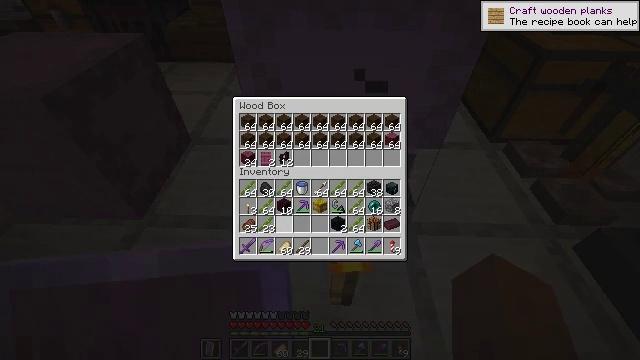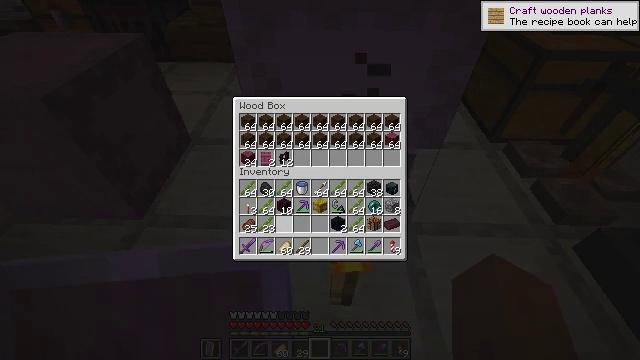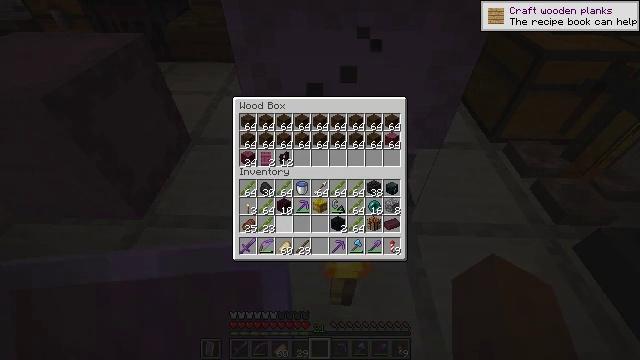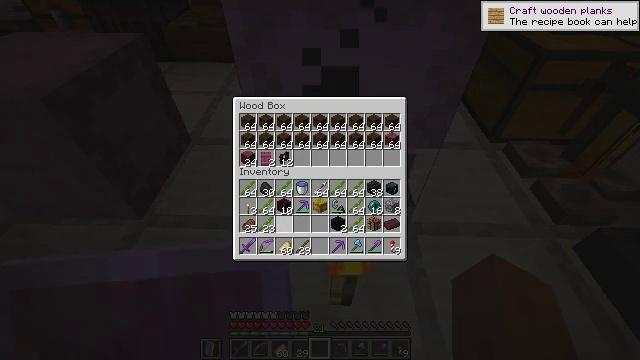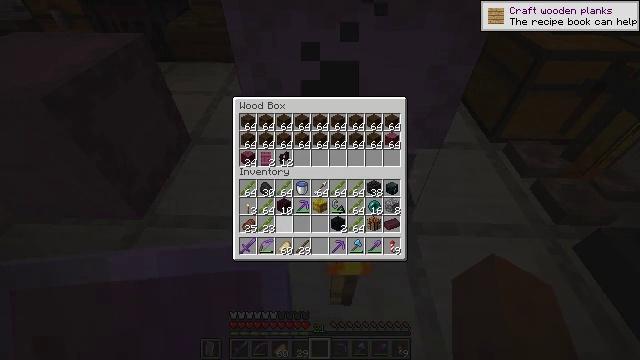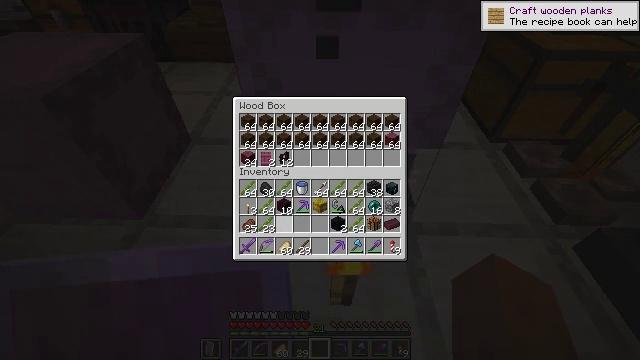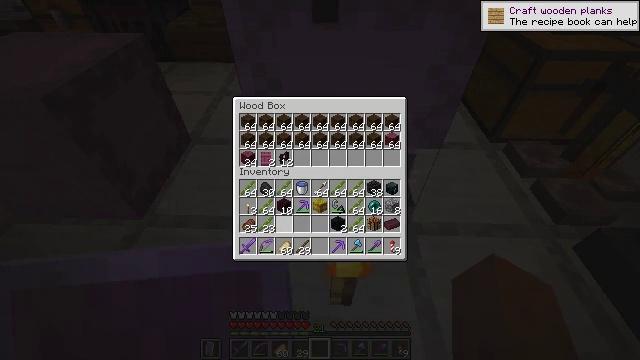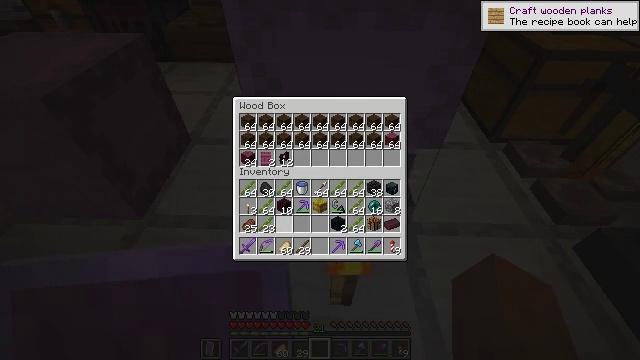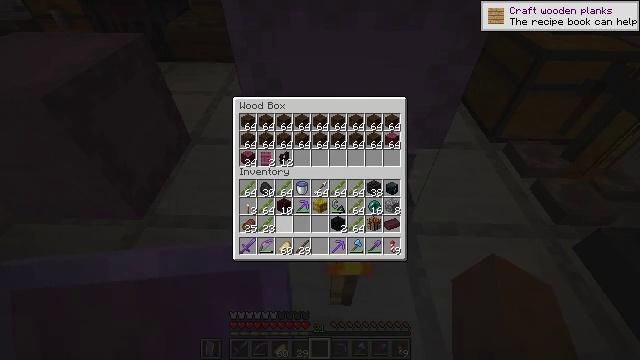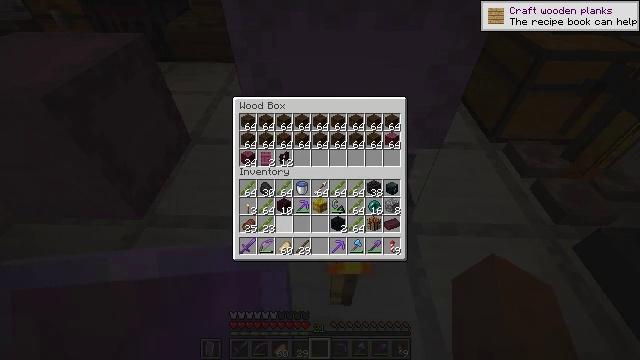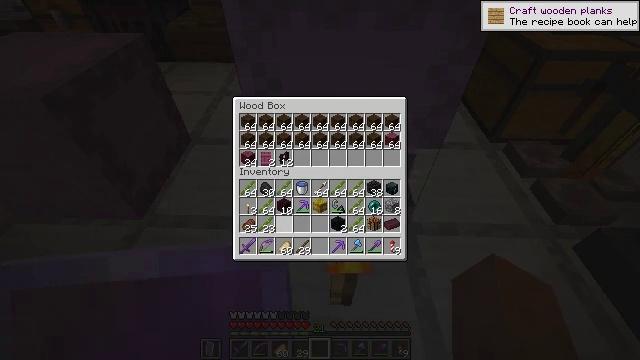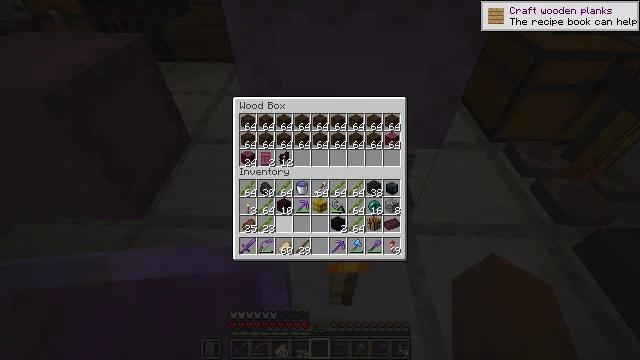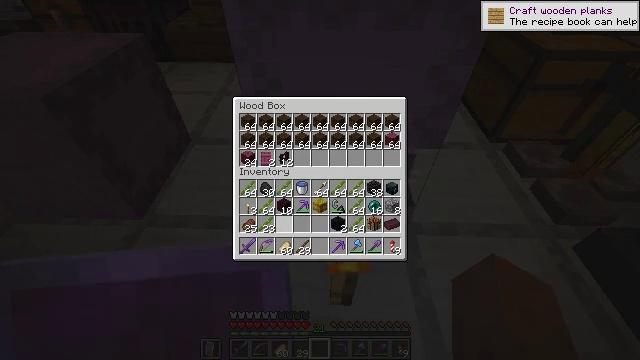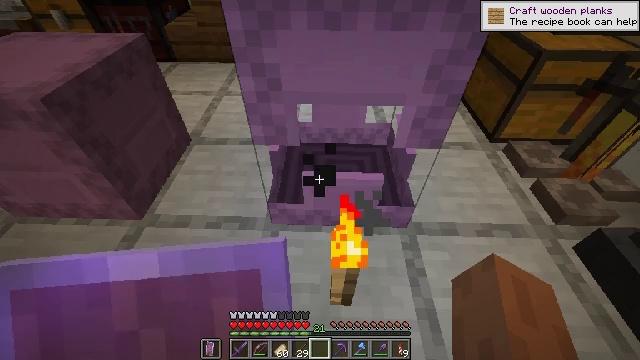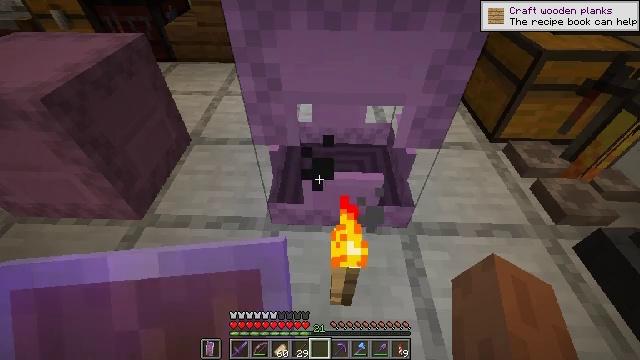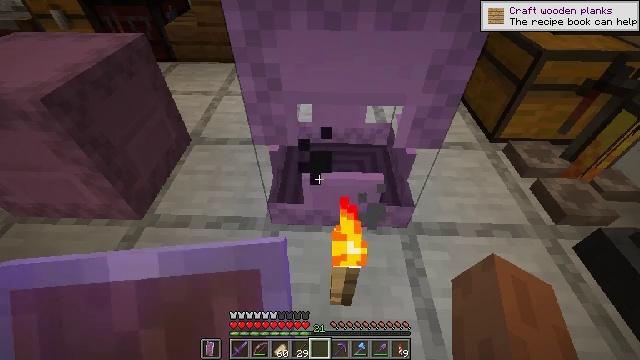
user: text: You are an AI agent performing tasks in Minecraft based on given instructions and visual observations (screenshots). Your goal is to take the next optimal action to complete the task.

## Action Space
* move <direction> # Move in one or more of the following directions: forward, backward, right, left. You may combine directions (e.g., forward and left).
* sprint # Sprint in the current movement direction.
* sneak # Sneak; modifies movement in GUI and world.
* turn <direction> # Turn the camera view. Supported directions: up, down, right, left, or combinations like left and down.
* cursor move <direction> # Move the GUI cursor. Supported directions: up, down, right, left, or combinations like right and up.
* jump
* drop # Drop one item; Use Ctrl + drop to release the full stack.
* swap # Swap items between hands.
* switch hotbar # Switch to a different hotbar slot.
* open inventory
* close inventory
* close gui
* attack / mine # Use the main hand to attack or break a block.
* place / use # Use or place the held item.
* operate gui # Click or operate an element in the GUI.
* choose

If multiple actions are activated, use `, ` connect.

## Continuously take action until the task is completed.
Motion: motion action
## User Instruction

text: Convert netherrack into nether brick using a furnace.
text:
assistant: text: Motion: no_op
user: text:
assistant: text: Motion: no_op
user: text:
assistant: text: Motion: no_op
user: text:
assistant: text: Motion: no_op
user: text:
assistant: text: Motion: no_op
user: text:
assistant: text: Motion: no_op
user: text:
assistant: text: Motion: no_op
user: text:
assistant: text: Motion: no_op
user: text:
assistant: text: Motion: no_op
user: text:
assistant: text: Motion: no_op
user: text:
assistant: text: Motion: no_op
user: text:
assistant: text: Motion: no_op
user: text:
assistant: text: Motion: no_op
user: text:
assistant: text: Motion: no_op
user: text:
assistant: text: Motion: no_op
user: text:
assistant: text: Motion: no_op
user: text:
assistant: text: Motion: turn up
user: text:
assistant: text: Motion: turn up
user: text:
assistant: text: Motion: turn up
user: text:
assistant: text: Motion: move forward
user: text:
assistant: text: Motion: move forward
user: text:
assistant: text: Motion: move forward
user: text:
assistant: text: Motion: move forward
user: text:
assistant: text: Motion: move forward
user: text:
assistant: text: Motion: move forward, jump
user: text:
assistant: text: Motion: move forward, jump
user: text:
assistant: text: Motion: move forward, jump
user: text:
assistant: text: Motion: move forward, jump
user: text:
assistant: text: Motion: move forward
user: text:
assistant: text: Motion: move forward, turn right and down